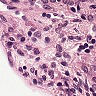
Metastatic tissue present: no